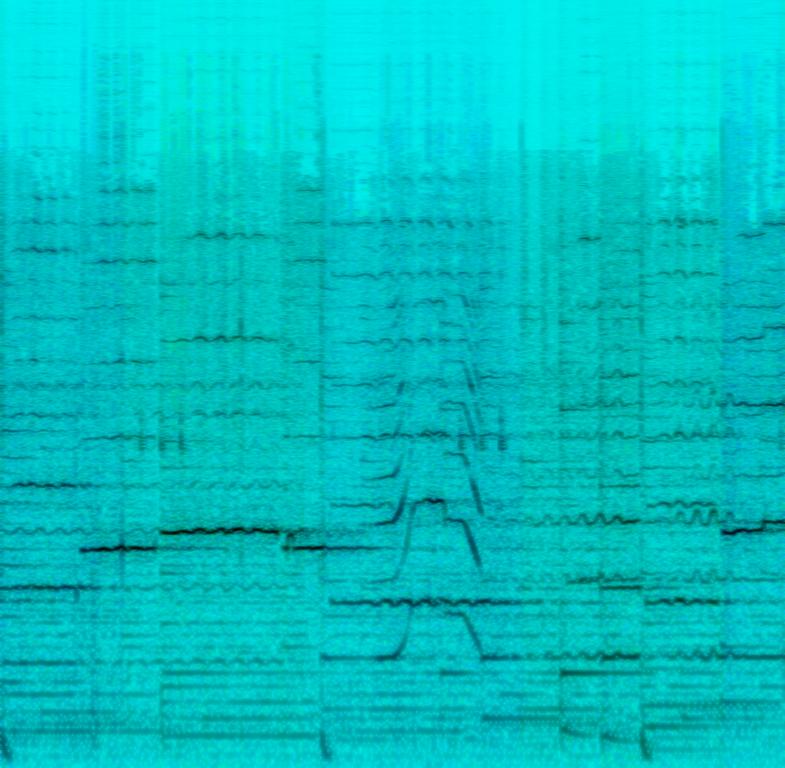
The low quality recording features a breathy flute melody layered with low flute melody, followed by mellow piano melody, punchy kick, snappy rimshots and shimmering shakers. It sounds soulful and emotional, but the recording is very noisy, harsh and distorted.